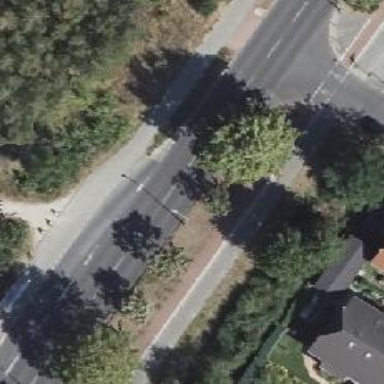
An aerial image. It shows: Unmarked crossing with traffic island.